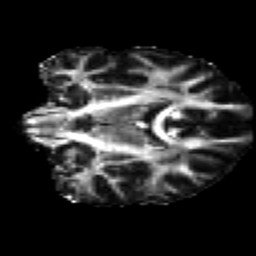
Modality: FA
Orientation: coronal
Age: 18
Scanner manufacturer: siemens
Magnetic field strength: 3 T
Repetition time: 2.2 s
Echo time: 0.084 s